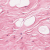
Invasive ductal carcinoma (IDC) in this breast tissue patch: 0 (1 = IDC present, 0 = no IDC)